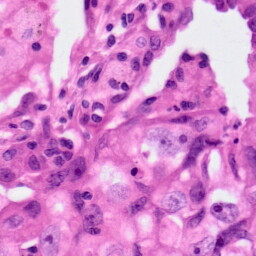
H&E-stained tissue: Lung